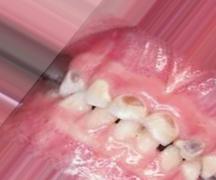
Condition: Caries